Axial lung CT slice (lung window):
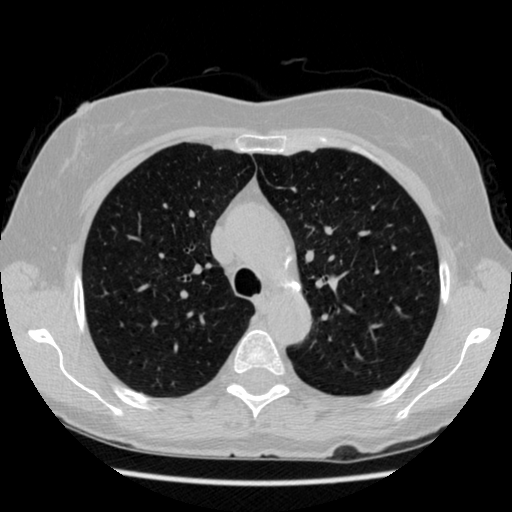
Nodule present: no